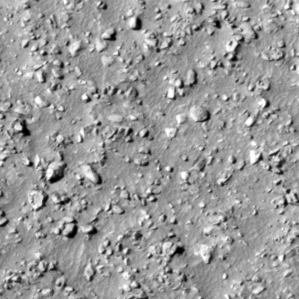
Label: non_frost